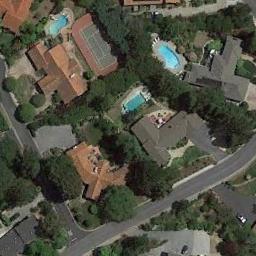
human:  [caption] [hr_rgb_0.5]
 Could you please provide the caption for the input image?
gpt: The tennis court is on the grass next to some buildings and trees .

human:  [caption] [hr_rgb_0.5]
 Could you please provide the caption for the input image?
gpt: There are many different shapes and sizes of buildings next to the tennis courts .

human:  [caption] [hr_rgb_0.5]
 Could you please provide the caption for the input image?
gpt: Tennis court and swimming pool in the middle of a residential area surrounded by trees .

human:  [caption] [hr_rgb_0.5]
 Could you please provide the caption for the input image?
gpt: There are three tennis courts and four swimming pools .

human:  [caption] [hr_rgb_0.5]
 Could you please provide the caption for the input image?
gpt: There are many green trees and some buildings around the tennis court .